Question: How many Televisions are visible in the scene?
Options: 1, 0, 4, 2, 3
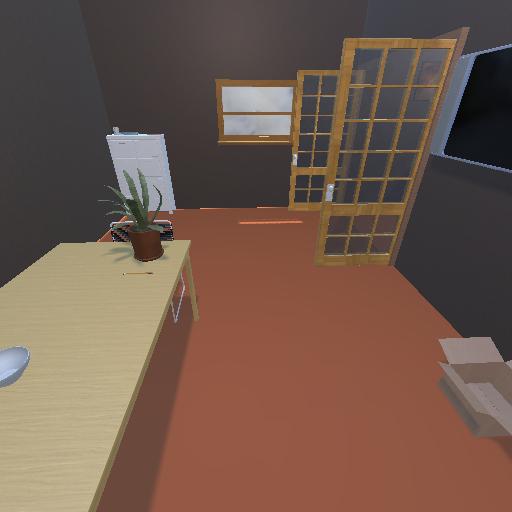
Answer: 1